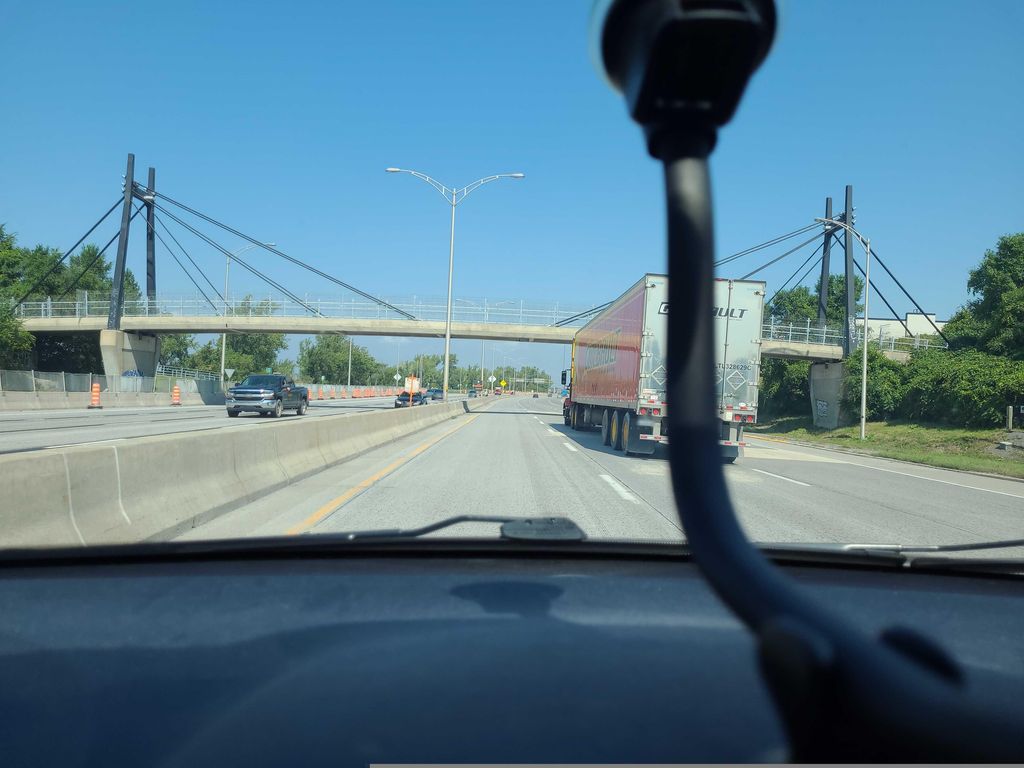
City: montreal